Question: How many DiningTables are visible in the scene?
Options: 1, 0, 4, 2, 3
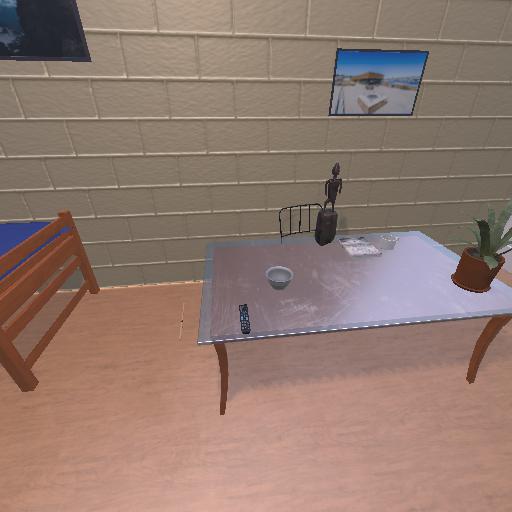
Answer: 1